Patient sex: F
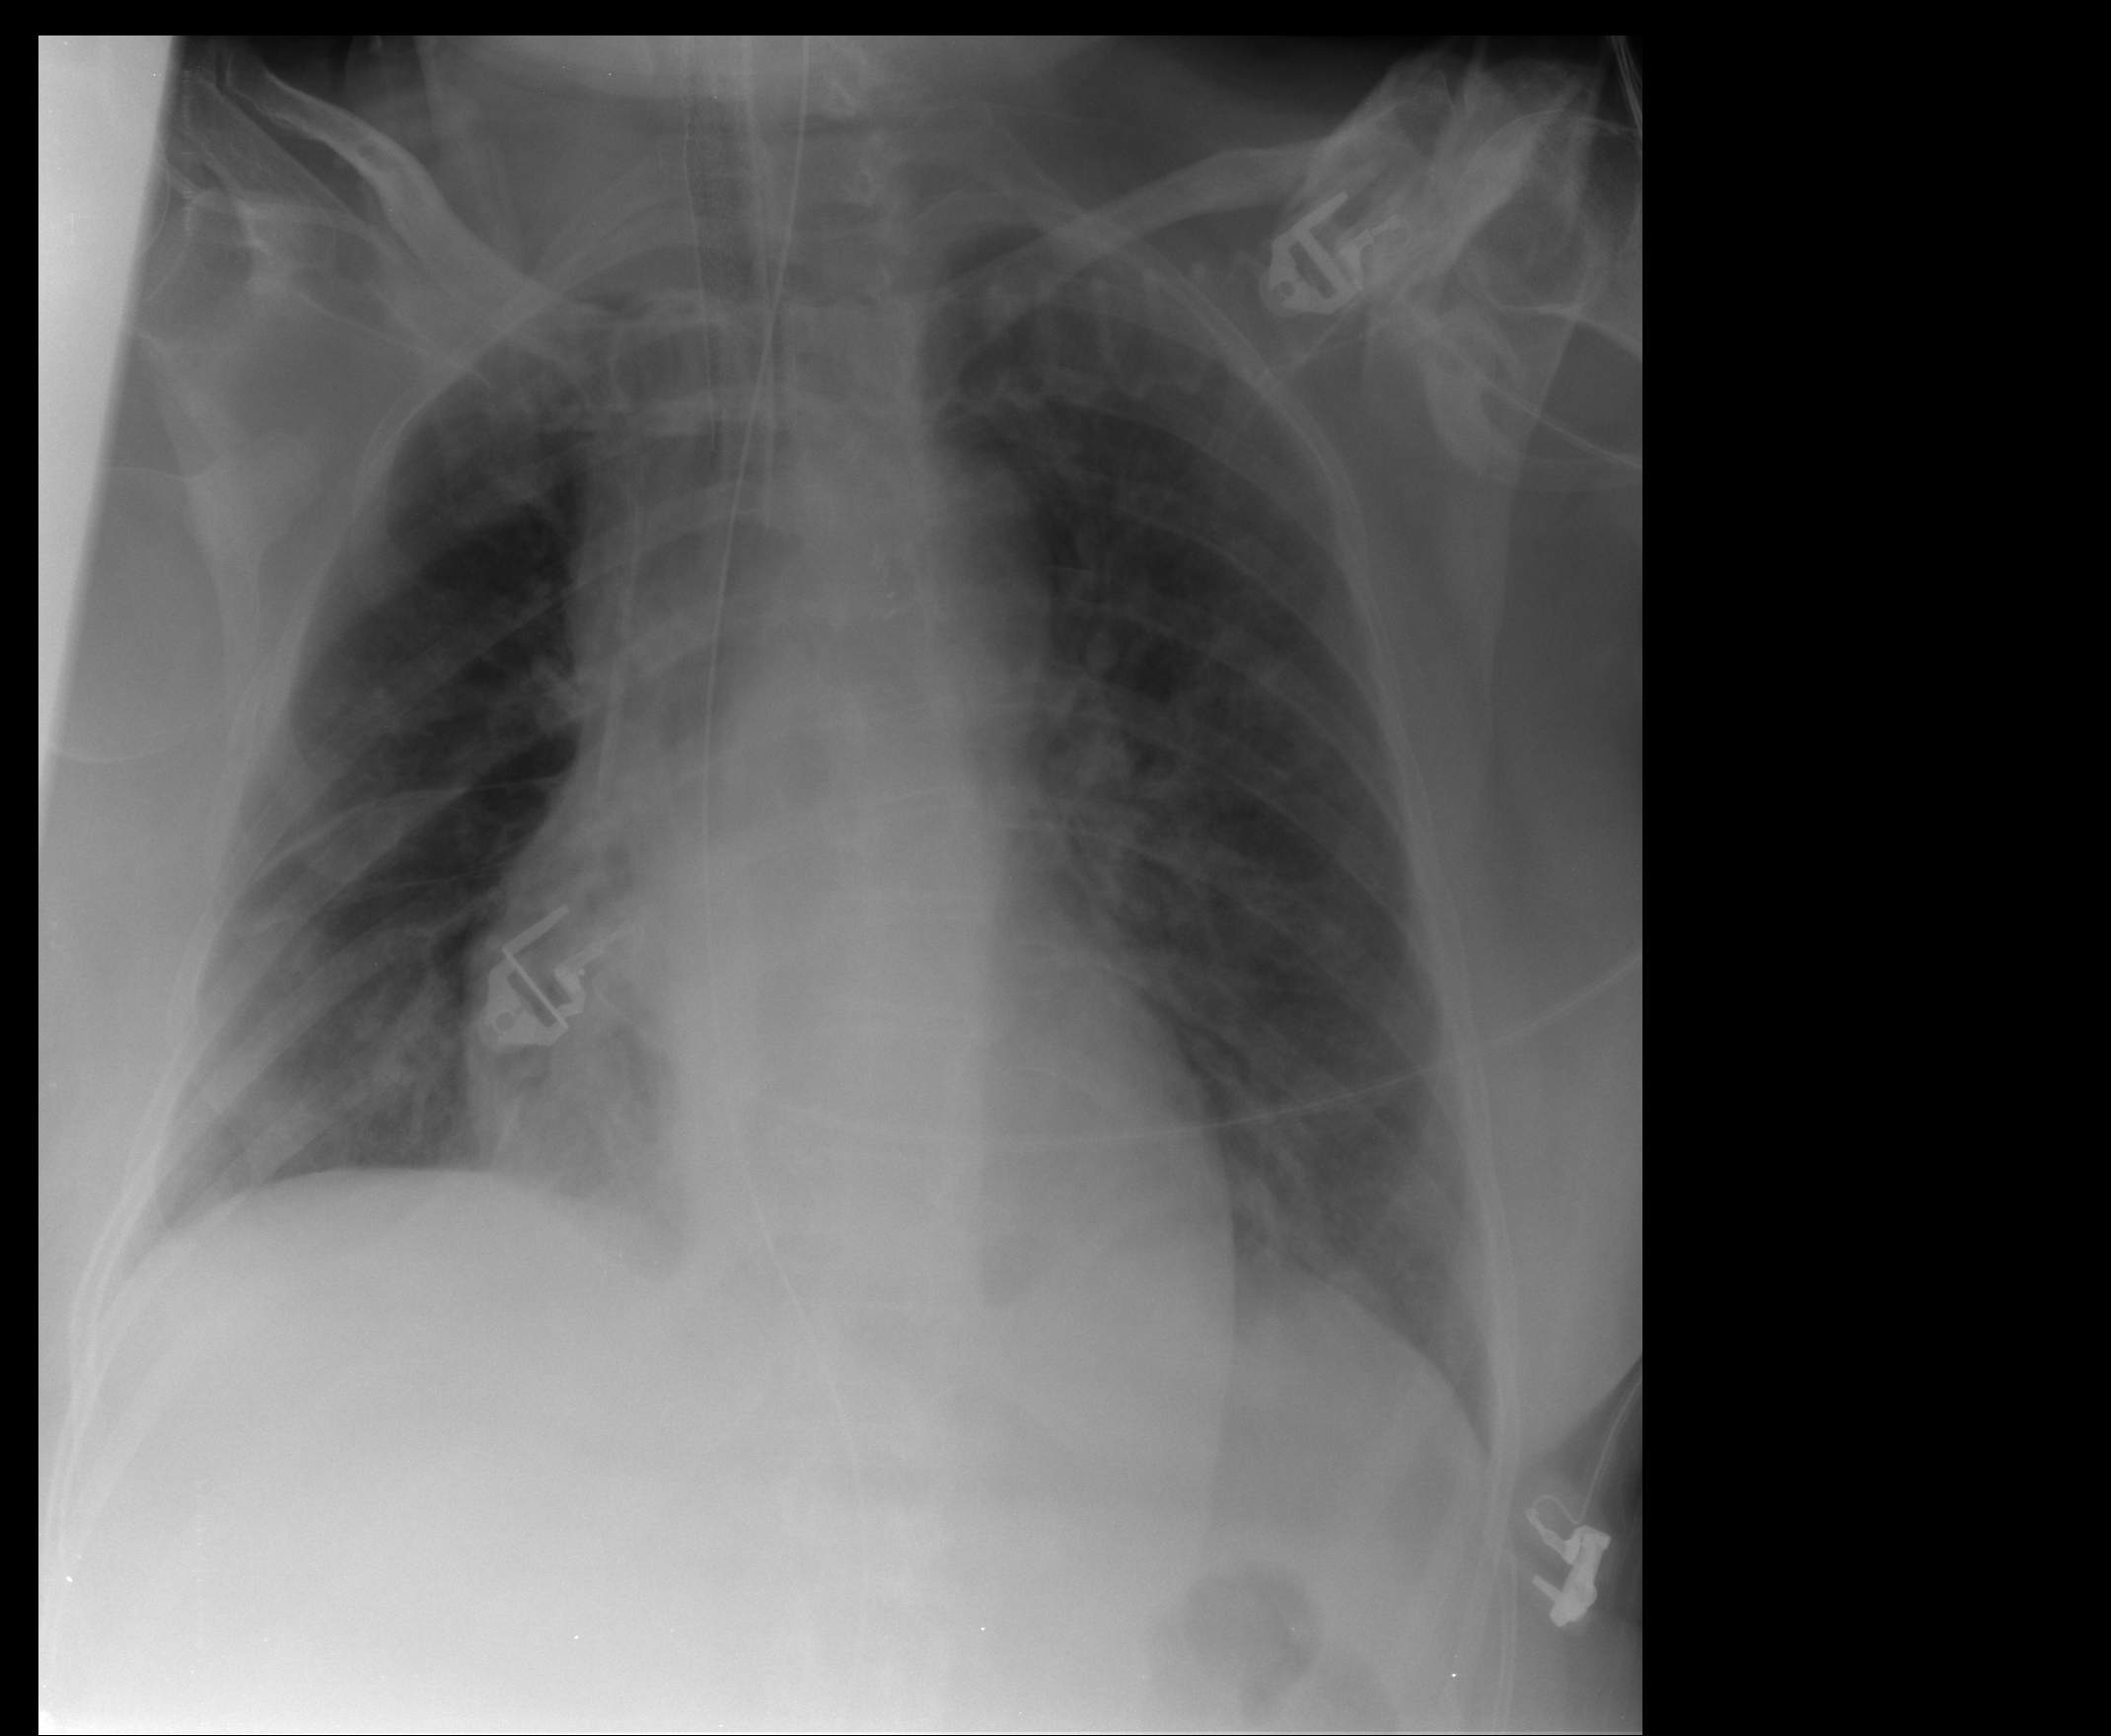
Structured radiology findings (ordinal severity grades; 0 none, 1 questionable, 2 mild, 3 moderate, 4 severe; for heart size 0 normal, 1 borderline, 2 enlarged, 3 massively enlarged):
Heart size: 2
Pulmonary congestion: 2
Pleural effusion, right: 0
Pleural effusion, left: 2
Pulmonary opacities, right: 2
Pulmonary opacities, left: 1
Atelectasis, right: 2
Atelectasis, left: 1